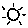
Label: sun